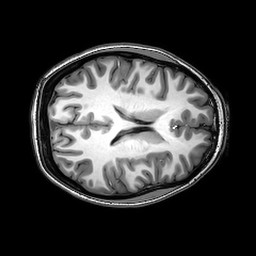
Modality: T1w
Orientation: axial
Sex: female
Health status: healthy
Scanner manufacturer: philips
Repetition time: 0.0083 s
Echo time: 0.00384 s